八年级 · 度量几何学
, $\triangle A B C$ 中, $\angle A=54^{\circ}, \angle B=46^{\circ}$, 点 $D 、 E$ 分别在 $A B 、 A C$ 上,
连接 $D E$ 并延长, 交 $B C$ 的延长线于 $F$, 若 $\angle F=25^{\circ}$, 则 $\angle 1$ 的度数为

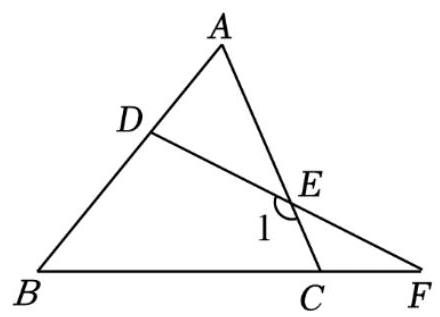
答案: $125^{\circ}$